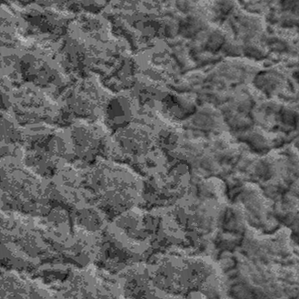
Label: frost